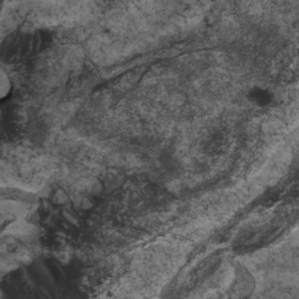
Label: non_frost